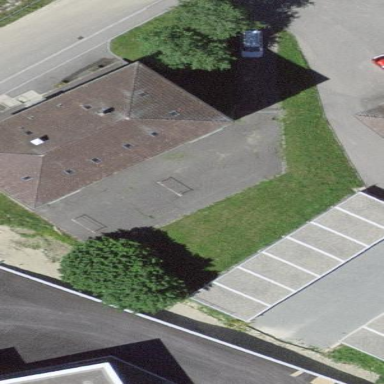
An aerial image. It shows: Garage.